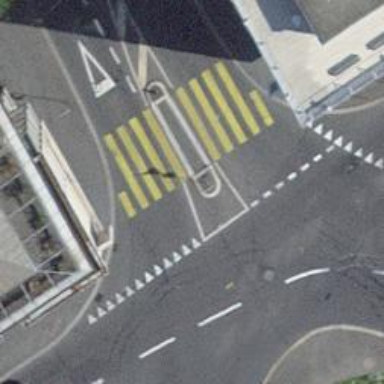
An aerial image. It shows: Kerb serving as barrier.